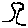
Label: tree